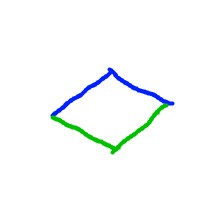
Shape: rhombus